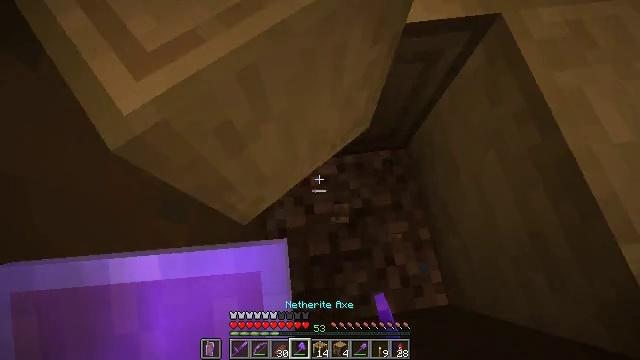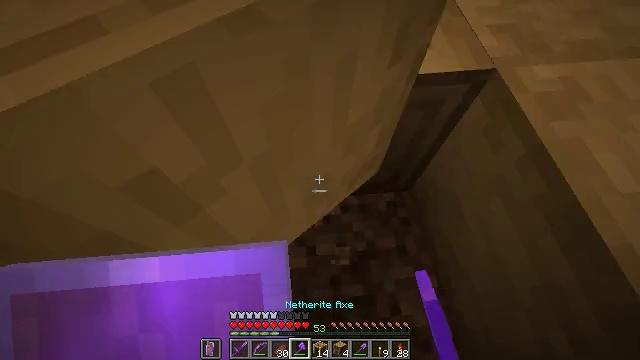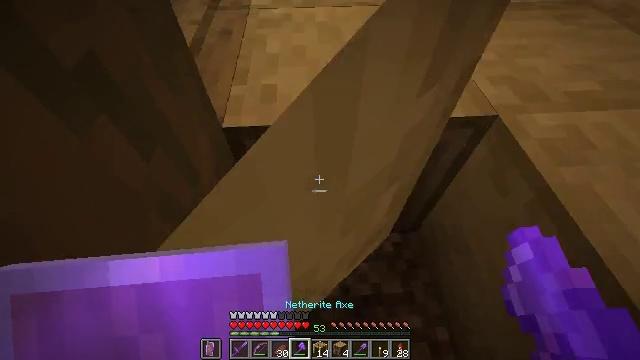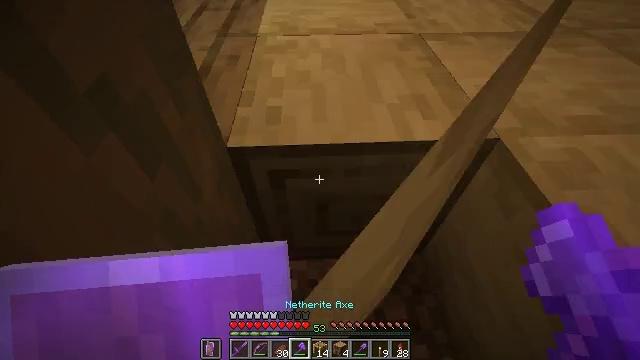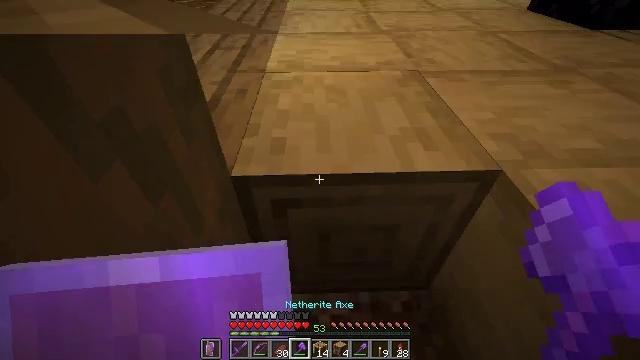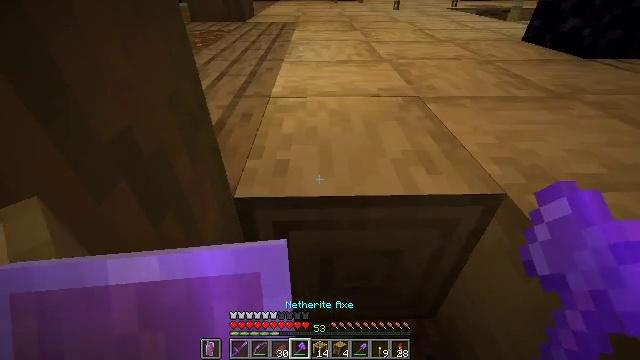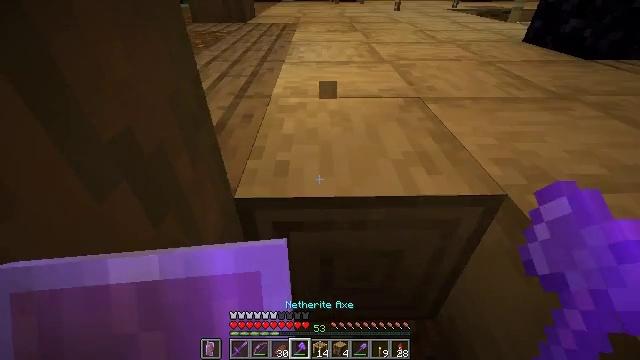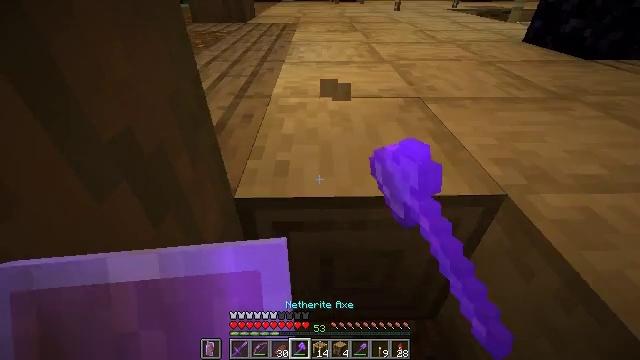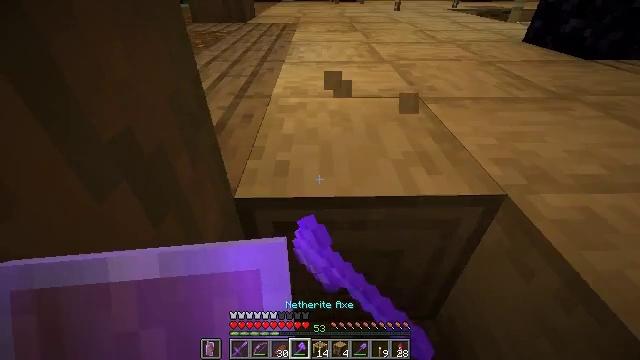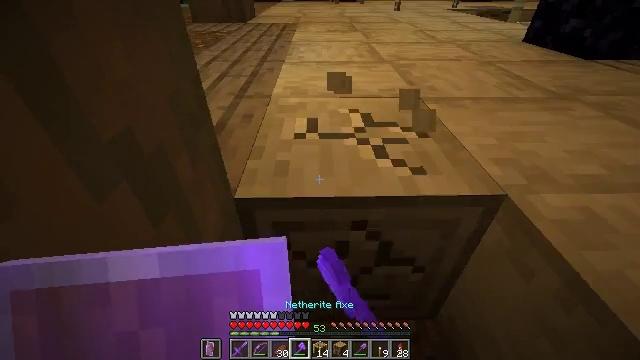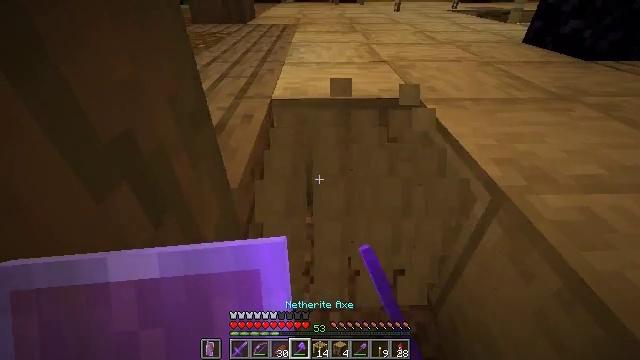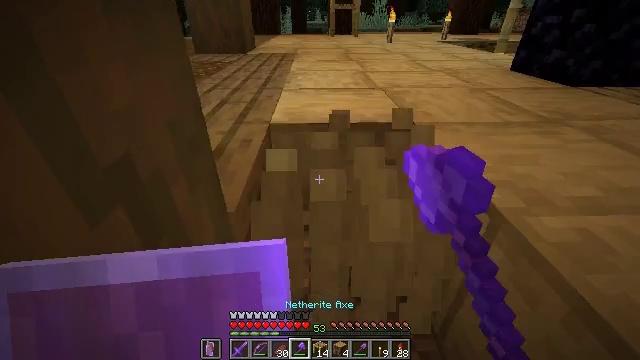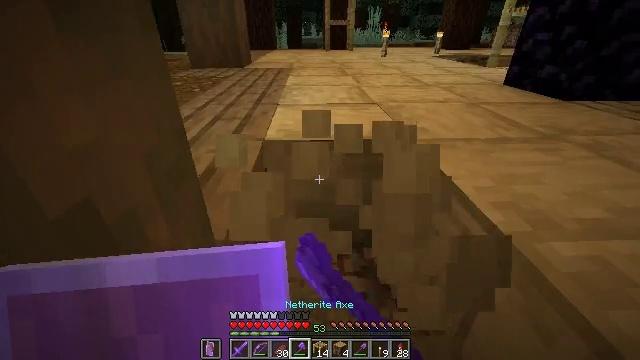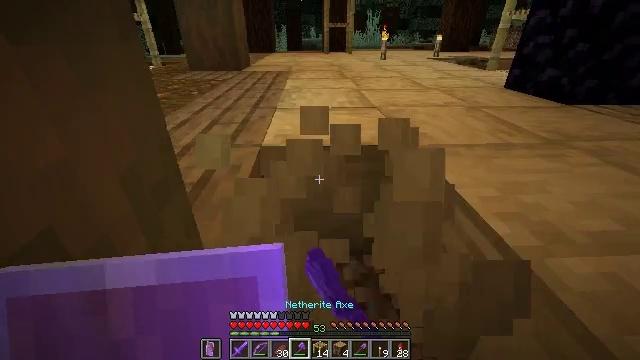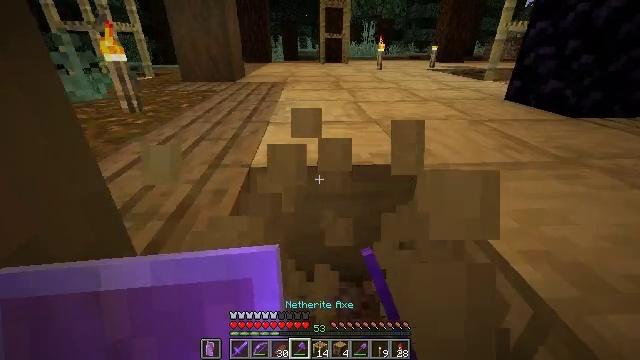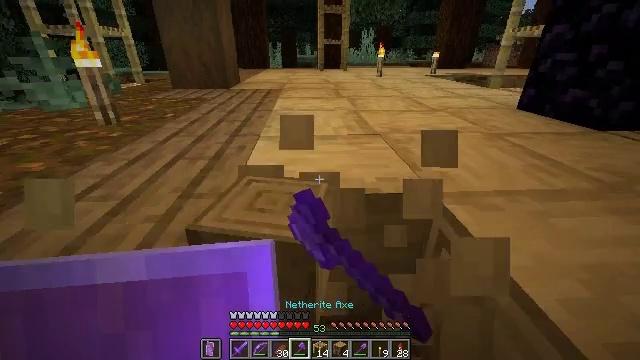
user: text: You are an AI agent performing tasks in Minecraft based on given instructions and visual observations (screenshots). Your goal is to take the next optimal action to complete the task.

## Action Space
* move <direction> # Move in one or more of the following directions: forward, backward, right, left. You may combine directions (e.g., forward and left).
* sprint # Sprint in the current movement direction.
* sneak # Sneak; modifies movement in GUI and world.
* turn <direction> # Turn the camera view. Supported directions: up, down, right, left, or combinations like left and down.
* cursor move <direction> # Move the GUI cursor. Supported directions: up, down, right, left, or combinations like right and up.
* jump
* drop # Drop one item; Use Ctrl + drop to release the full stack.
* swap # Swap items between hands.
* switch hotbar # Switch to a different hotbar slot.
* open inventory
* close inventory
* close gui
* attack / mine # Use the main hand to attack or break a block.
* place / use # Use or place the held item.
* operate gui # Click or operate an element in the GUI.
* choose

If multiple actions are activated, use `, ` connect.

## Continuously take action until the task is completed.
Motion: motion action
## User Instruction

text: Gather stripped oak log from a tree.
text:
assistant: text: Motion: turn left and up
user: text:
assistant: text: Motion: turn left and up
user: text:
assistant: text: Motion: turn up
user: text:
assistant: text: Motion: turn up
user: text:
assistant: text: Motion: turn up
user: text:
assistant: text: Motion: attack / mine
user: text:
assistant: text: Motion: attack / mine
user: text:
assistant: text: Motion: attack / mine
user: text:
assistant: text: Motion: attack / mine
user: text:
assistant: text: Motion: attack / mine
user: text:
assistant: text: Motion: turn up, attack / mine
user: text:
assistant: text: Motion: move forward, turn up, attack / mine
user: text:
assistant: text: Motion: move forward, attack / mine
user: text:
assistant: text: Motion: move forward, turn up, attack / mine
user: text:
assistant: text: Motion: move forward, turn up, attack / mine
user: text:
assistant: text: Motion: move forward, attack / mine
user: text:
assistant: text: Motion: attack / mine
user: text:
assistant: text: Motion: attack / mine
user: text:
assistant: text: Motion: attack / mine
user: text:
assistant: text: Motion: attack / mine
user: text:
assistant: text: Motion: move forward, attack / mine
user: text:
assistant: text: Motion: move forward, attack / mine
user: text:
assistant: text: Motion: move forward, turn left, attack / mine
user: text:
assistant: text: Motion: move forward, attack / mine
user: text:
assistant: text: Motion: move forward, attack / mine
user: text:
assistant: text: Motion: move forward, attack / mine
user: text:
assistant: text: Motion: attack / mine
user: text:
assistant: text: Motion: attack / mine
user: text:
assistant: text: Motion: attack / mine
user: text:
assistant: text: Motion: attack / mine